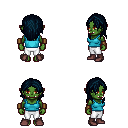
a pixel art fantasy rpg character, female body template, orc, green skin, teal pirate shirt, white pants, raven long hairstyle, leather bracers, maroon shoes, four views (front, back, left, right), 2x2 character sprite sheet, small pixel art, hard edges, no anti-aliasing